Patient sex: M
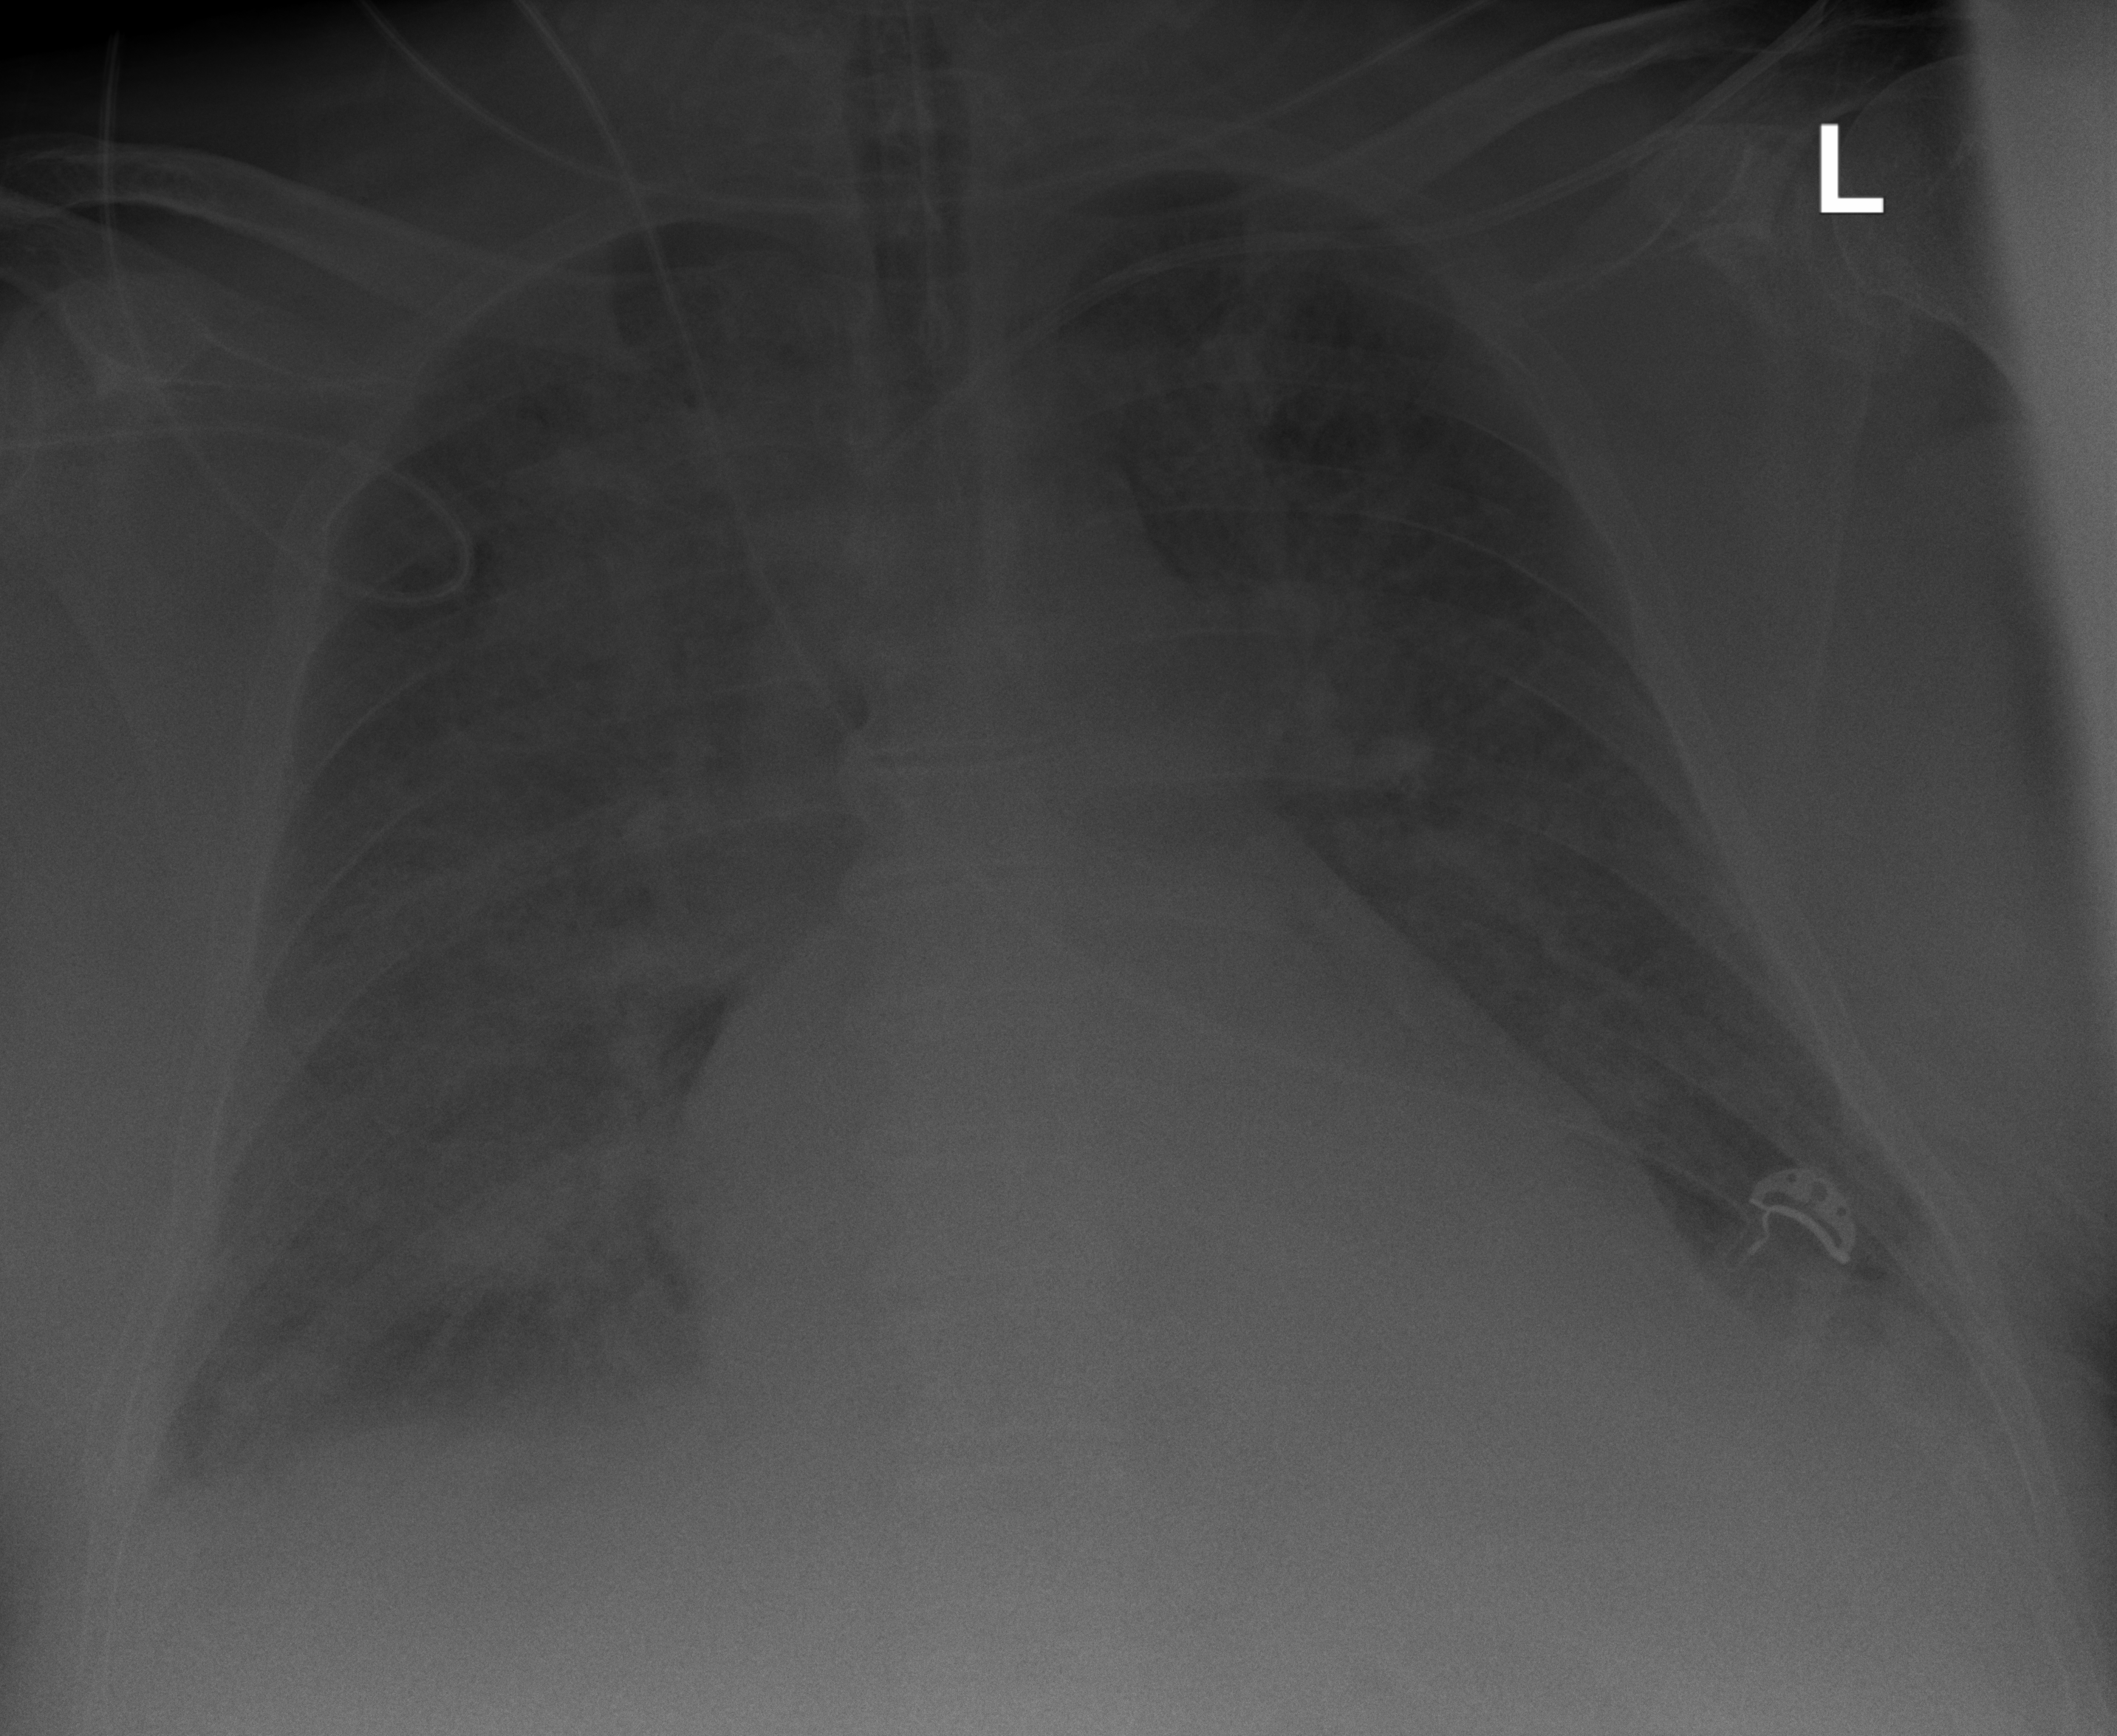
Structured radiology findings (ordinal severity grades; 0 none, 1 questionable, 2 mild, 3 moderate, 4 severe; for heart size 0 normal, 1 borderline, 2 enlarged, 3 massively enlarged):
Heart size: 2
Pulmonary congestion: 3
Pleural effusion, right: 2
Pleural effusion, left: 2
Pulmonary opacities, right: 3
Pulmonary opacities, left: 2
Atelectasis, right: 2
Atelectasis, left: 2